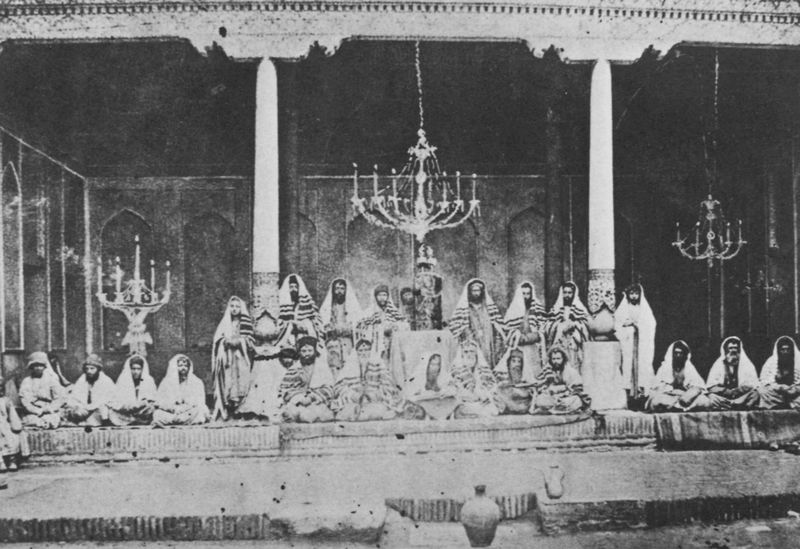
Titel: Die Synagoge und die jüdische Schule in Buchara
Künstler: Russischer Photograph
Standort: Wien
Institution: Museum für Völkerkunde
Schlagwörter: gruppe, mann, umhang, weiß, frauen, menschen, sitzen, grau, licht, männer, raum, schwarz, säule, säulen, tisch, zimmer, schal, fest, gesellschaft, leute, muster, teppich, alt, bart, bärte, feier, gesichter, wand, mensch, sockel, stehen, stein, vollbart, gruppenportrait, gruppenporträt, porträt, kirche, sitzend, stehend, tücher, decke, innen, amphore, krug, kette, saal, kopftuch, gestreift, kerze, streifen, um 1900, kerzen, kronleuchter, leuchter, lüster, stufe, stufen, podest, foto, fotografie, photographie, fussboden, gefäss, orient, flammen, asien, schwarzweiss, beten, gebet, gruppenbild, photo, reihung, kerzenständer, kerzenhalter, kerzenleuchter, bankett, christus, jesus, jesus christus, christlich, kopftücher, hochzeit, abendmahl, christen, fotographie, indien, arabien, urne, judentum, kandelaber, gläubige, marokko, vollbärte, russisch, photografie, schneidersitz, gotteshaus, zahnschnittfries, synagoge, lücke, staffelung, gruppenfoto, sakralraum, juden, maurisch, gebetsschal, nordafrika, abendmal, kleinasien, orthodox, alhambra, ethnologie, pascha, körnig, dokumentarisch, gruppenild, maghreb, paschafest, schwar weiß fotografie